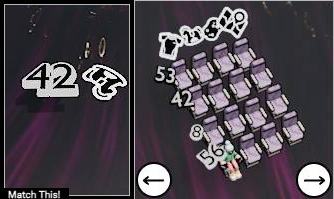
Task: seats
Answer: no